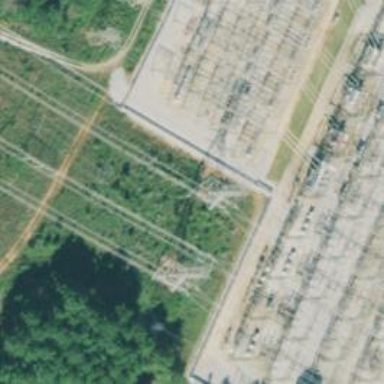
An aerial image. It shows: Lattice structure tower used for power distribution.